Question: When using Digital Goods for Express Checkout, calling DGFlow on a Pay Now button causes the text "Hi Eugene. Not You?" to appear above the Pay Now button. This only occurs when returning to the page and can be replicated by loading the below codepen and refreshing.
This is occurring in both a live and sandboxed environment.
'''
var embeddedPPFlow = new PAYPAL.apps.DGFlow({trigger: 'submitBtn'});
'''
P.S. my name is not Eugene
<URL>

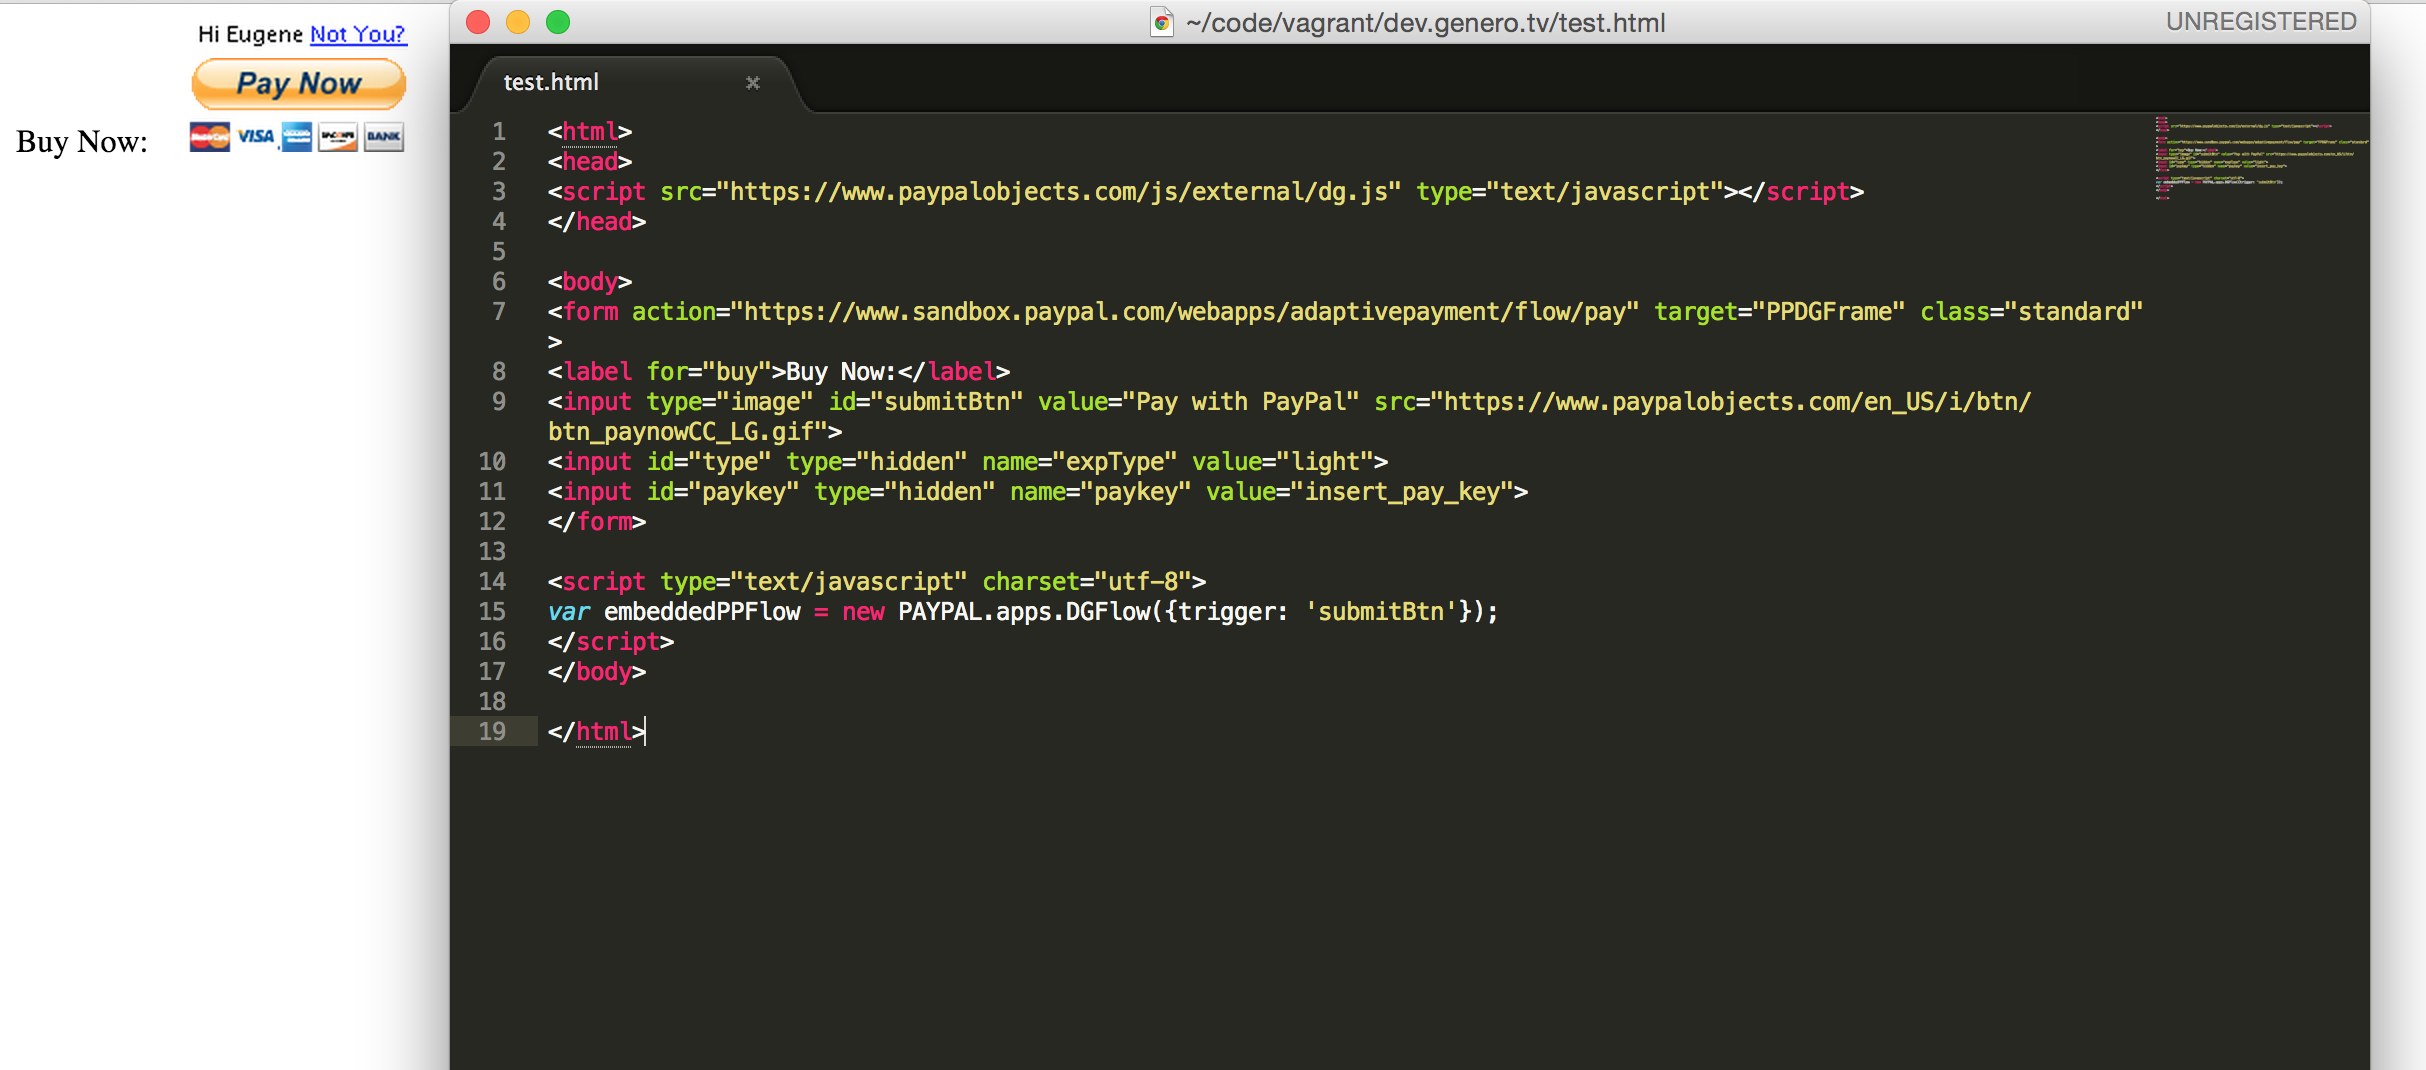
Answer: PayPal adds this greeting to the currently-cookied user on your machine. If you begin the checkout, PayPal will query your (the currently-cookied user) account to begin the checkout process, and depending upon the outcome of security checks may even permit you to check out without logging in again for each payment.
"Eugene" is probably the name on one of your sandbox accounts. PayPal sees that cookie even when running live transactions, but would (of course) not actually permit the sandbox account to make live transactions; when "real" PayPal code runs (once the button is clicked) the sandbox account information would be rejected and the user will be prompted to log in.
This is one of several ways that sandbox and live PayPal cookies can interact a bit oddly; fortunately none of these interactions are fatal and they generally only affect you the developer; your customers will generally not have PayPal sandbox accounts cookied on their computer.
And just as some confirmation, running the provided snippet on my machine does greet Eugene :).